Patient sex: F
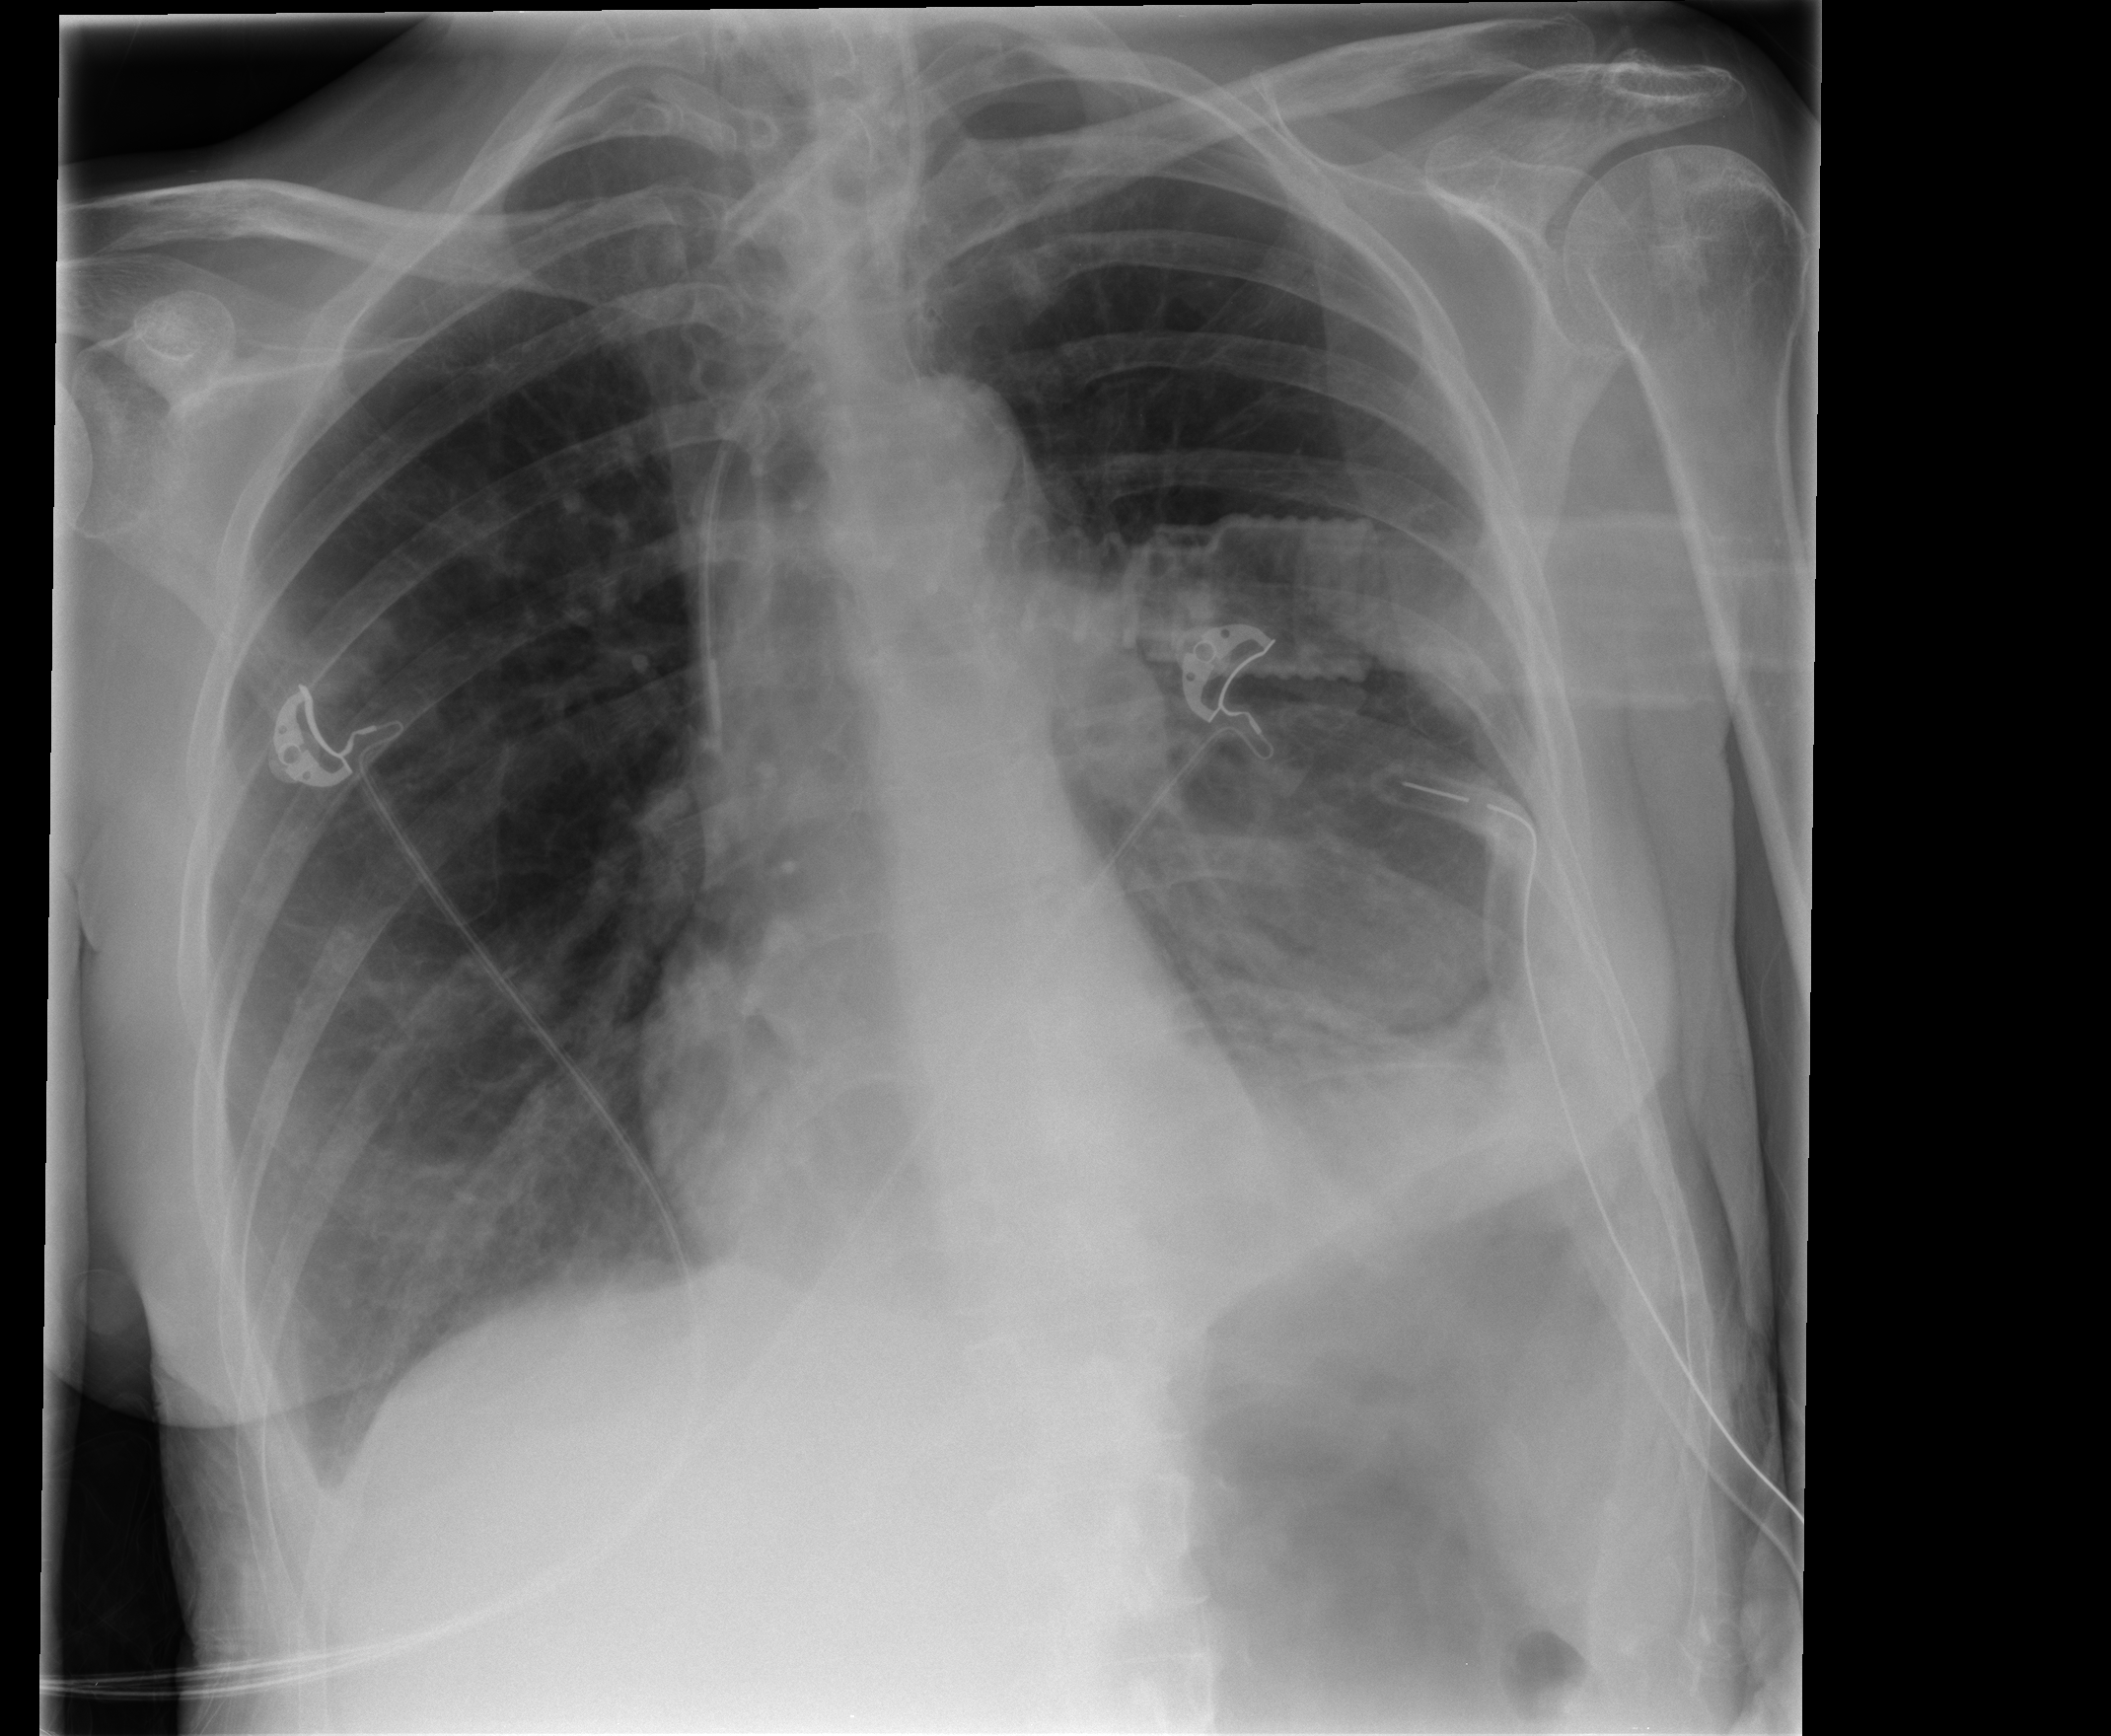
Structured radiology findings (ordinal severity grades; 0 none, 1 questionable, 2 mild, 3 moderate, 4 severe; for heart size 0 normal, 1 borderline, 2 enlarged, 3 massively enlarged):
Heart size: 0
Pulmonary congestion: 0
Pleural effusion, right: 2
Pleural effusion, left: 2
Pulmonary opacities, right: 0
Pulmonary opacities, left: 0
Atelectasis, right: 2
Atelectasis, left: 3